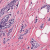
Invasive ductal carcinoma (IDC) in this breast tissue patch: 1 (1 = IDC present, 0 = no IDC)